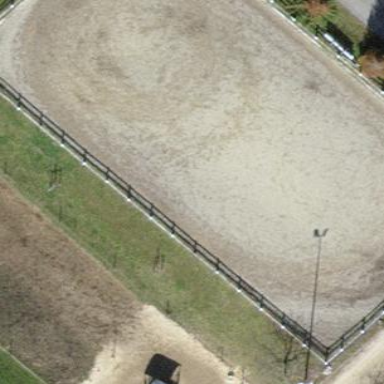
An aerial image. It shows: Area designated for horse riding.